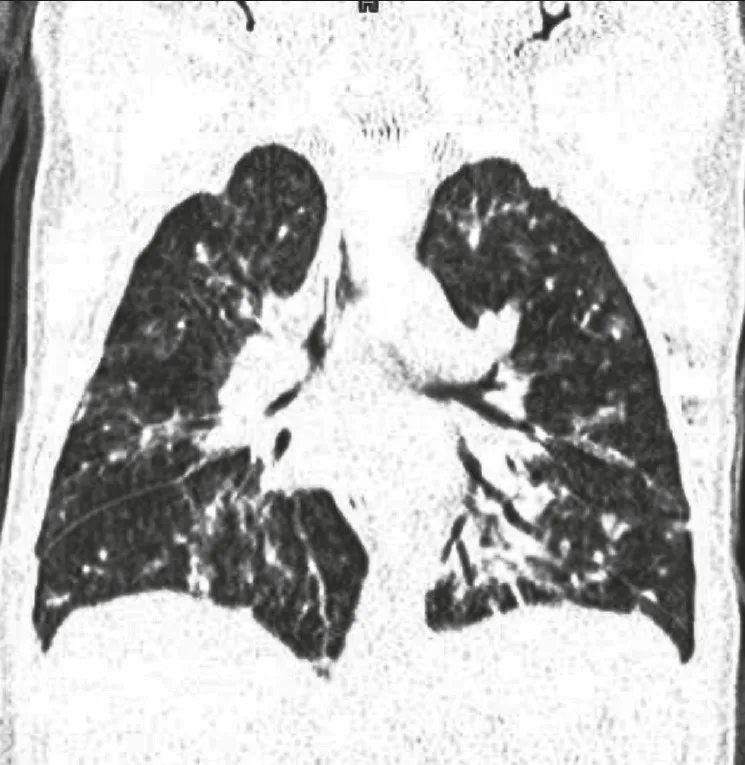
Bilateral perihilar consolidation with features of bronchiolitis and chronic lung disease.
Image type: radiology (ct)